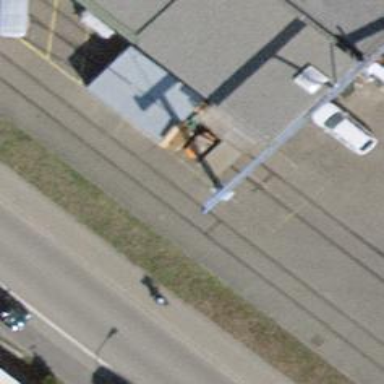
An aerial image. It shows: Railway switch.